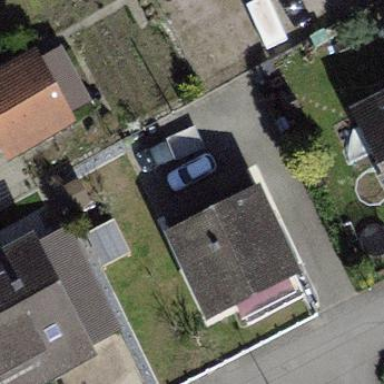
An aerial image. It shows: Building with tiled roof.